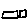
Label: square